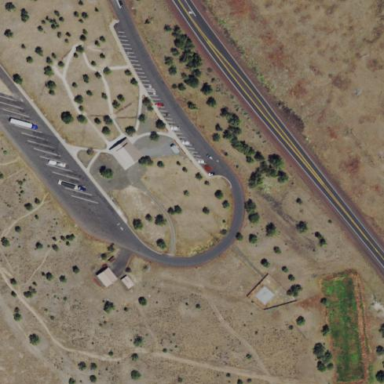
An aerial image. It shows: Rest area along the road.